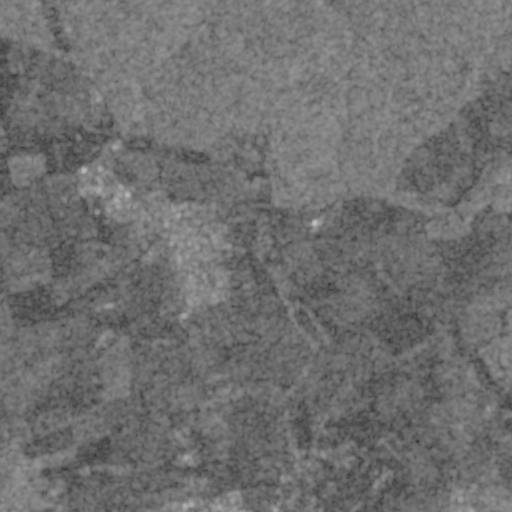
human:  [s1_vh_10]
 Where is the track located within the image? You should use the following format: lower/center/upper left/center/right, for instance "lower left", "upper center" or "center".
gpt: The track is located in the center left of the image.
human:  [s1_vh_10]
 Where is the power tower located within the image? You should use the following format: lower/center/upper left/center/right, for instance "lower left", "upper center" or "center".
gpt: There is no power tower in the image.

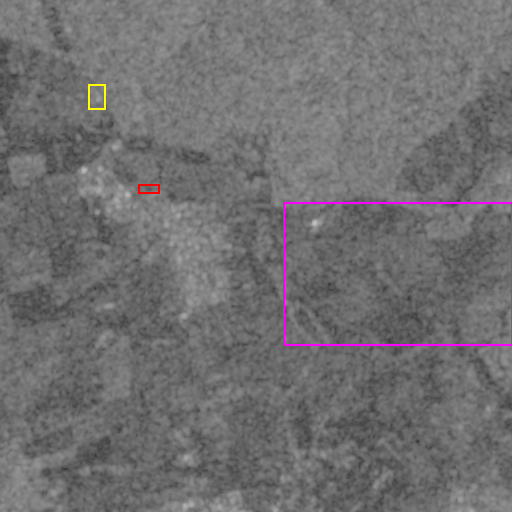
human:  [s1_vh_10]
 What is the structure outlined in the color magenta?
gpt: The structure outlined in magenta is a crop field.
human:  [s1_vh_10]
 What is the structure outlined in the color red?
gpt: The structure outlined in red is a park.
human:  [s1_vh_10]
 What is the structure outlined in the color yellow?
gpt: The structure outlined in yellow is a power substation.
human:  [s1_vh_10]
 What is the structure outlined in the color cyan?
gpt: There is no cyan outline.